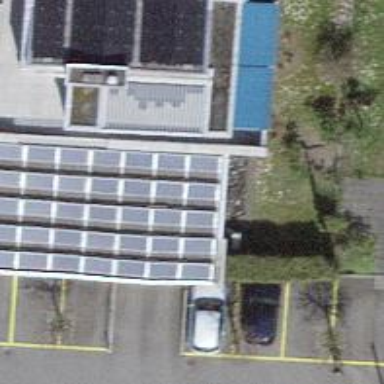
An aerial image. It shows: Solar power generator utilizing photovoltaic technology with solar photovoltaic panels.